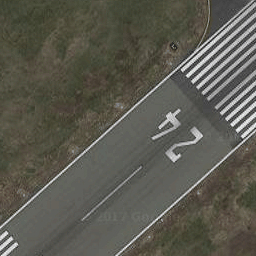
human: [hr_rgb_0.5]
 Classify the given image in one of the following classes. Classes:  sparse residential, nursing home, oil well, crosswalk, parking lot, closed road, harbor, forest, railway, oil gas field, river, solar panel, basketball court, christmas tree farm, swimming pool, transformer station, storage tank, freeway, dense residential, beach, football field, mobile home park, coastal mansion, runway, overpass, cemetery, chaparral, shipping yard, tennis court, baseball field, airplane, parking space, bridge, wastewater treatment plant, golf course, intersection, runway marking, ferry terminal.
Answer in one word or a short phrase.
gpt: runway